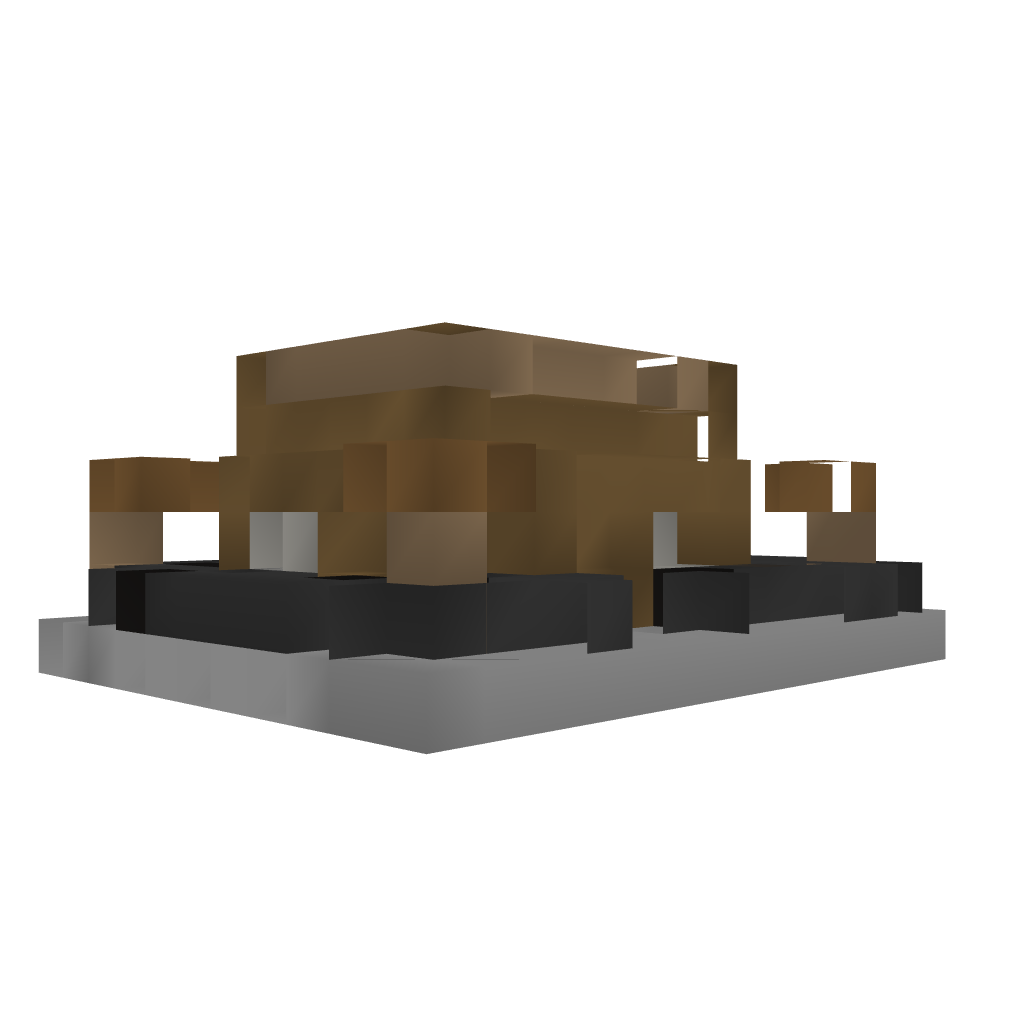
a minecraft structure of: Basic Cottage